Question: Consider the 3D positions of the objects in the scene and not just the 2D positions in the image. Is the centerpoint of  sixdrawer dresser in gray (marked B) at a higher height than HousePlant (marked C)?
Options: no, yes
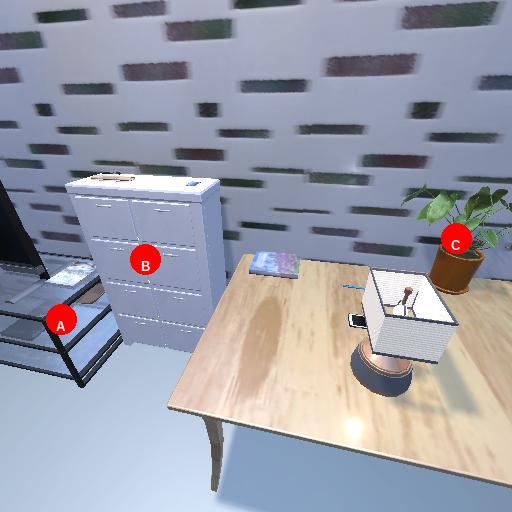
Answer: no